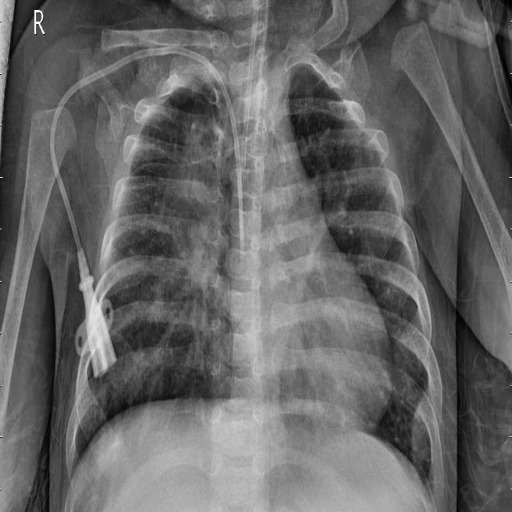
Finding: PNEUMONIA